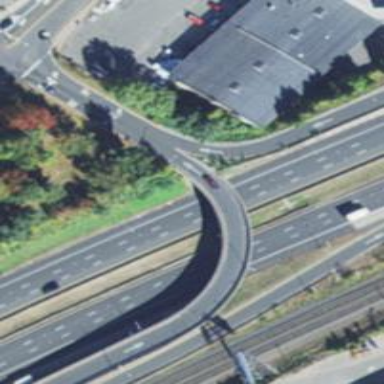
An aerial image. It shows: Bridge over motorway link with asphalt surface.